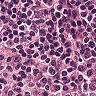
Metastatic tissue present: no